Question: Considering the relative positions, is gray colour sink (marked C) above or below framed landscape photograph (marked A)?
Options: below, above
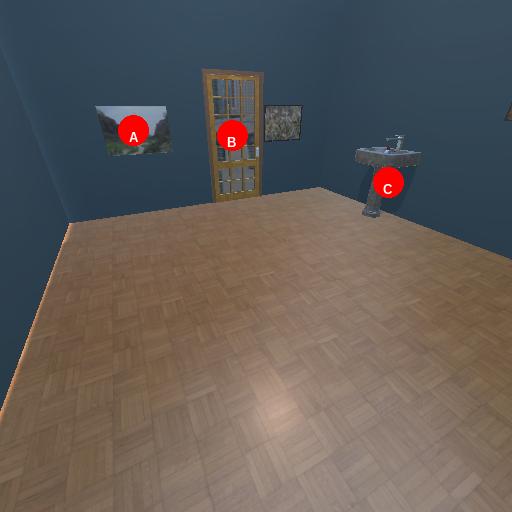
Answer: below